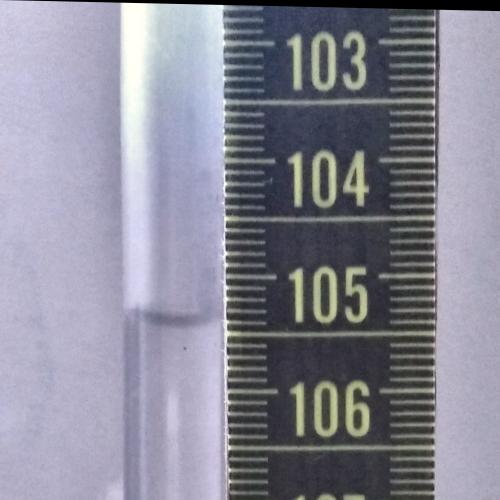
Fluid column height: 105.4 cm